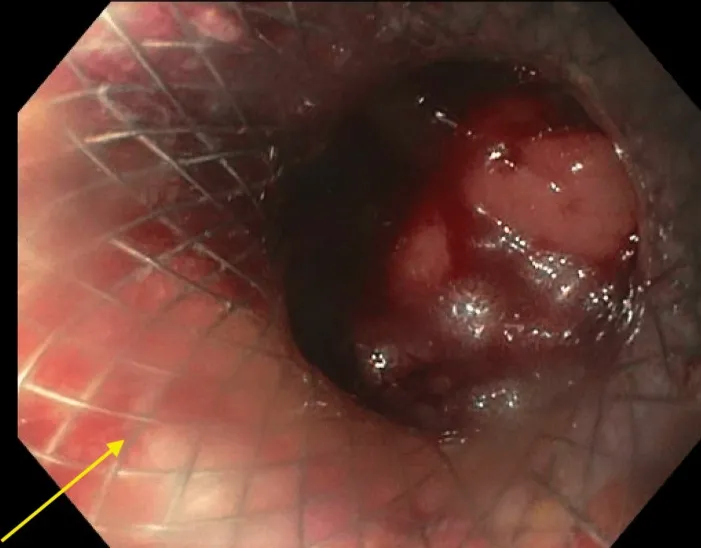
Duodenojejunostomy performed with esophagogastroduodenoscopy (EGD) and endoscopic ultrasound (EUS) with AXIOS stent placement (yellow arrow).
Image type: endoscopy (gi_endoscopy)